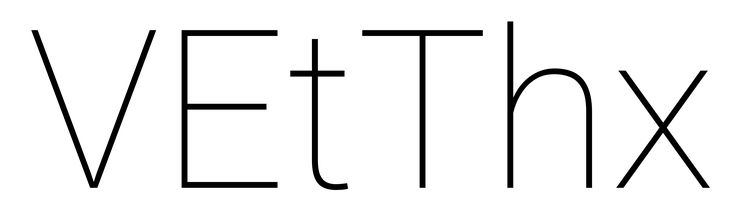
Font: Roboto_Thin